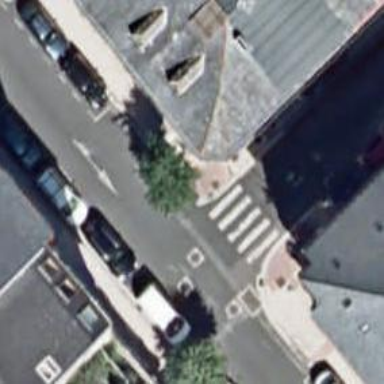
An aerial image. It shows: Road crossing with traffic signals.